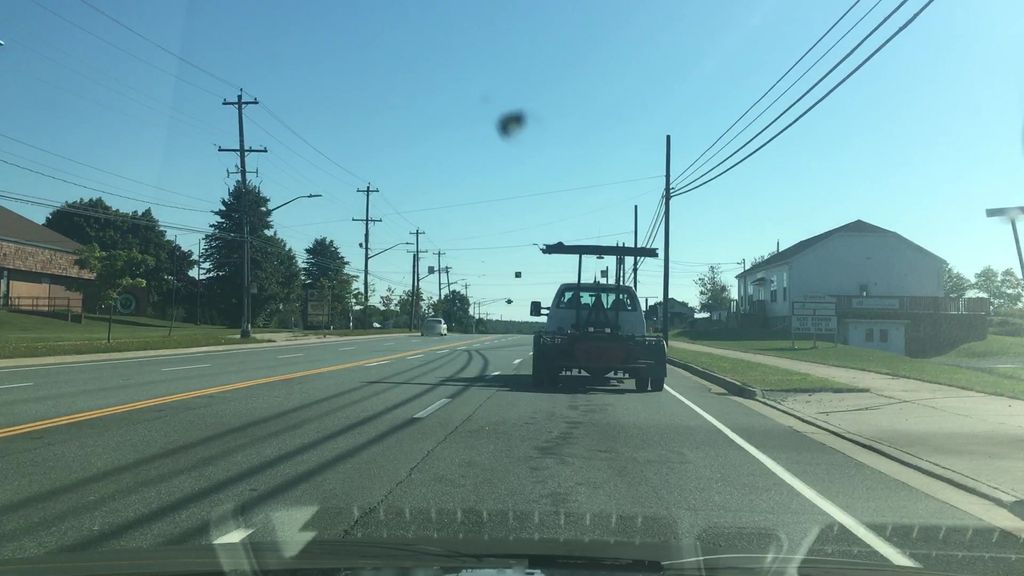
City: halifax